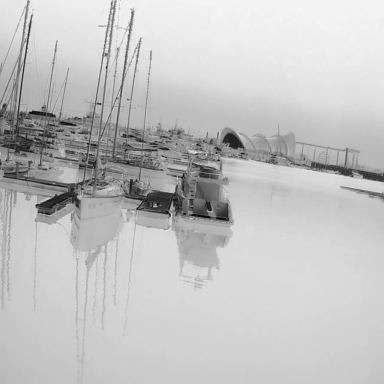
There are six objects shown in the infrared image, including a canoe, and five sailboats.